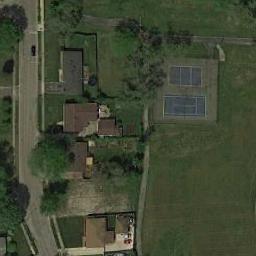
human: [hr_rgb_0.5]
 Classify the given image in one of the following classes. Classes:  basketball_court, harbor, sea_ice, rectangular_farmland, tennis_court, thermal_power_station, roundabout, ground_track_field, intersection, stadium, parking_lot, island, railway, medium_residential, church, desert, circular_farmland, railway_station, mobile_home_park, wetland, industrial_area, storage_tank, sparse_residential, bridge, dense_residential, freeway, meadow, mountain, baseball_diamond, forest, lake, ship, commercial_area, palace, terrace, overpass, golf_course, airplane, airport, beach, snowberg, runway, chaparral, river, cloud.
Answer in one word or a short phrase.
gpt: tennis_court